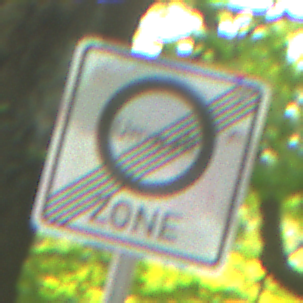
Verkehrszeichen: EndeUmweltzone
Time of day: MorningAfternoon
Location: Outdoor (RoadRail)
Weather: Clear
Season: NotSpecified
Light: Natural